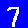
Digit: 7